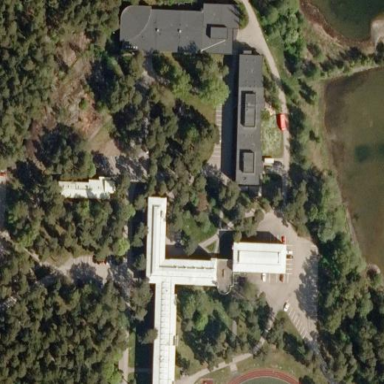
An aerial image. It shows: School building.